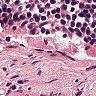
Metastatic tissue present: no